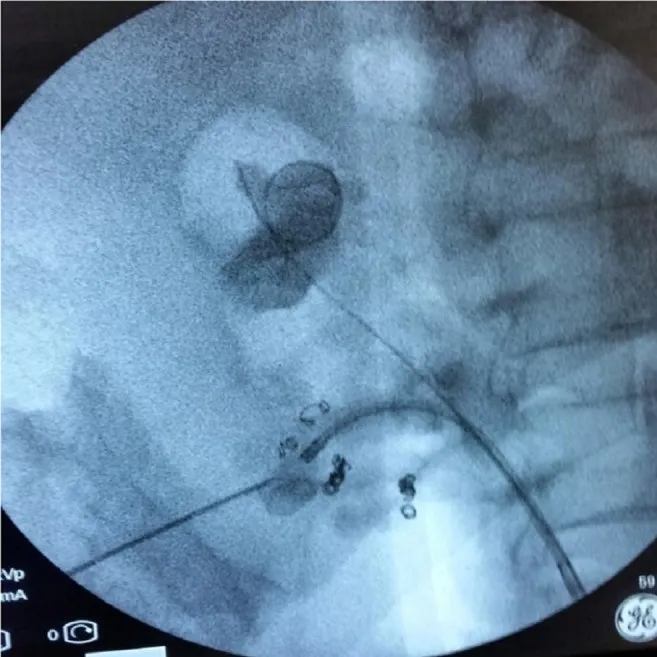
Lower-posterior kidney calix puncture under biplanar fluoroscopic and ultrasound guidance with also the additional assistance of the Endovision technique.
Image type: radiology (x_ray)